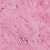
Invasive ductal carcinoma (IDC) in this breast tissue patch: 0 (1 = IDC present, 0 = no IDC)